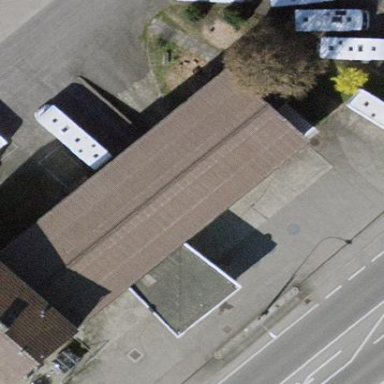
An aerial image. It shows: Industrial building with gabled roof.